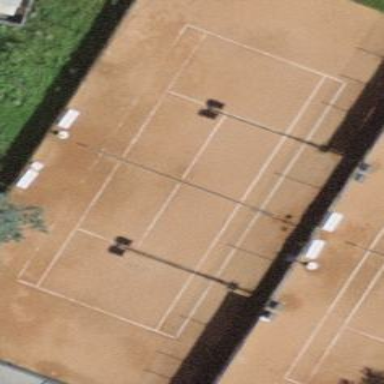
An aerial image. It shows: Tennis court in leisure pitch.